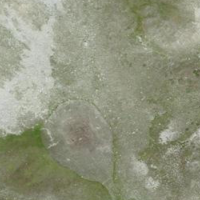
EUNIS habitat code: 31
Species observed at this site:
Larix decidua